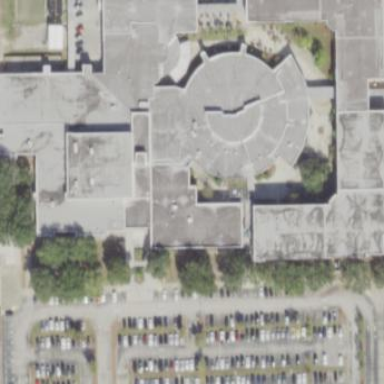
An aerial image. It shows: School building.